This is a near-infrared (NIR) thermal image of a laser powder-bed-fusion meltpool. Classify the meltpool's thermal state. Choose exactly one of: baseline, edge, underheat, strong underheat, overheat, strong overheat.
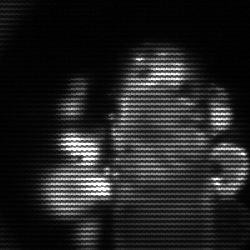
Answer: strong underheat